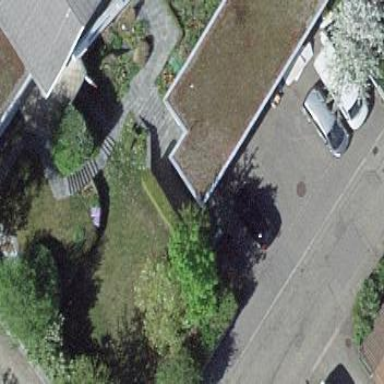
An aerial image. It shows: Group of garages.